Field crop: tomato
Growth stage: 1
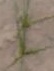
Species: cyperus